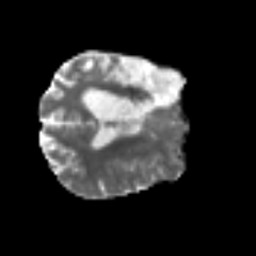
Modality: MD
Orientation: axial
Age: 50
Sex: male
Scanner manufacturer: siemens
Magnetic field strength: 3 T
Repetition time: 6.1 s
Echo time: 0.101 s